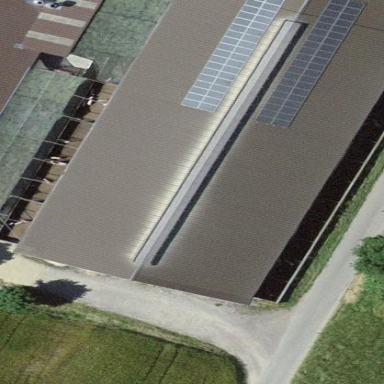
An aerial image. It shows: Sty building.